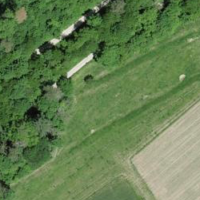
EUNIS habitat code: 52
Species observed at this site:
Lathyrus vernus
Melittis melissophyllum